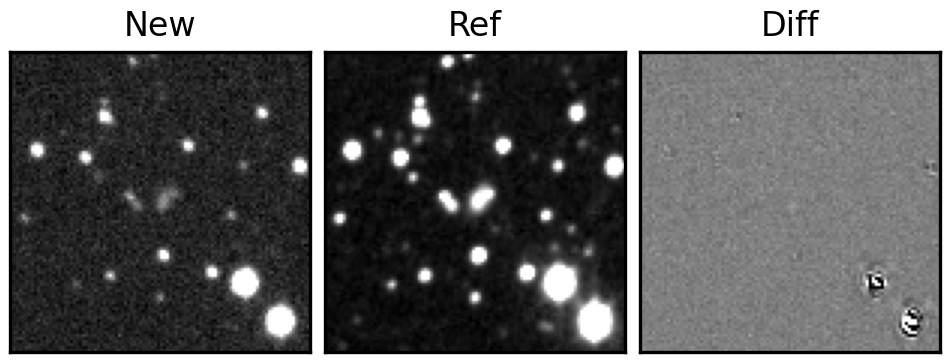
Label: real